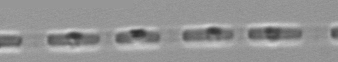
Label: Skeletonema